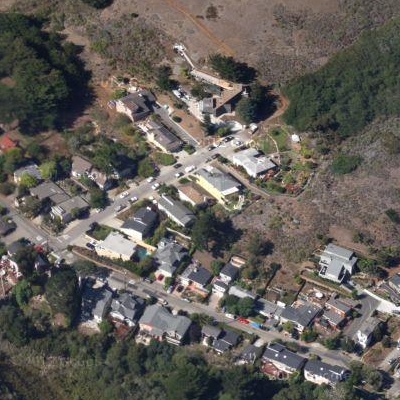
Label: fResident